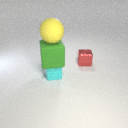
large green rubber cube above small cyan rubber cube